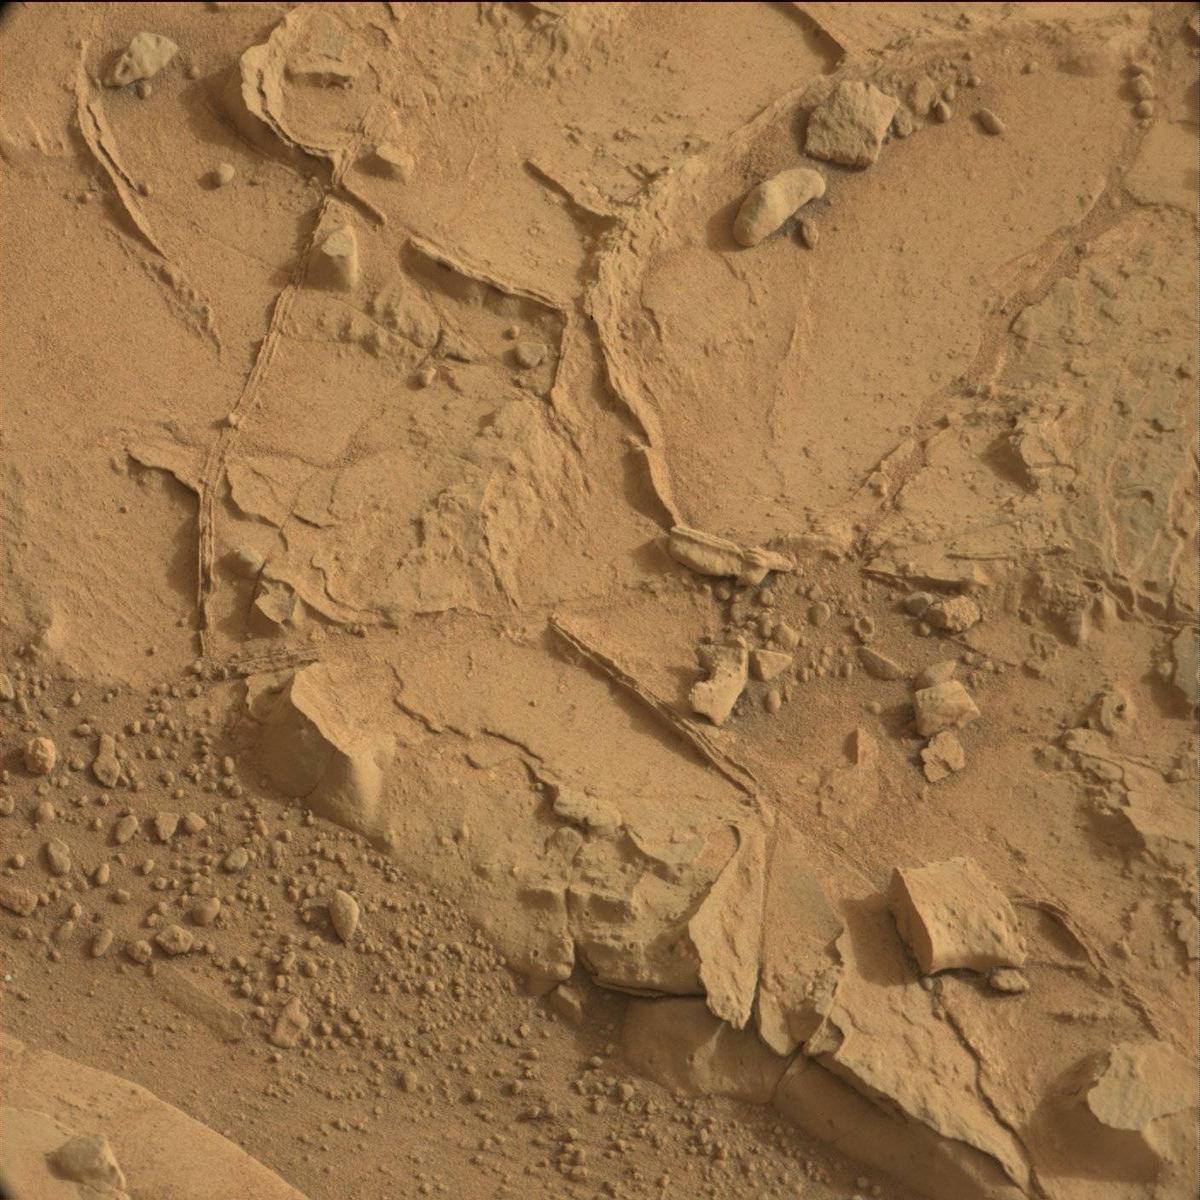
Terrain classes present: Bedrock, Rock, Sand / Soil